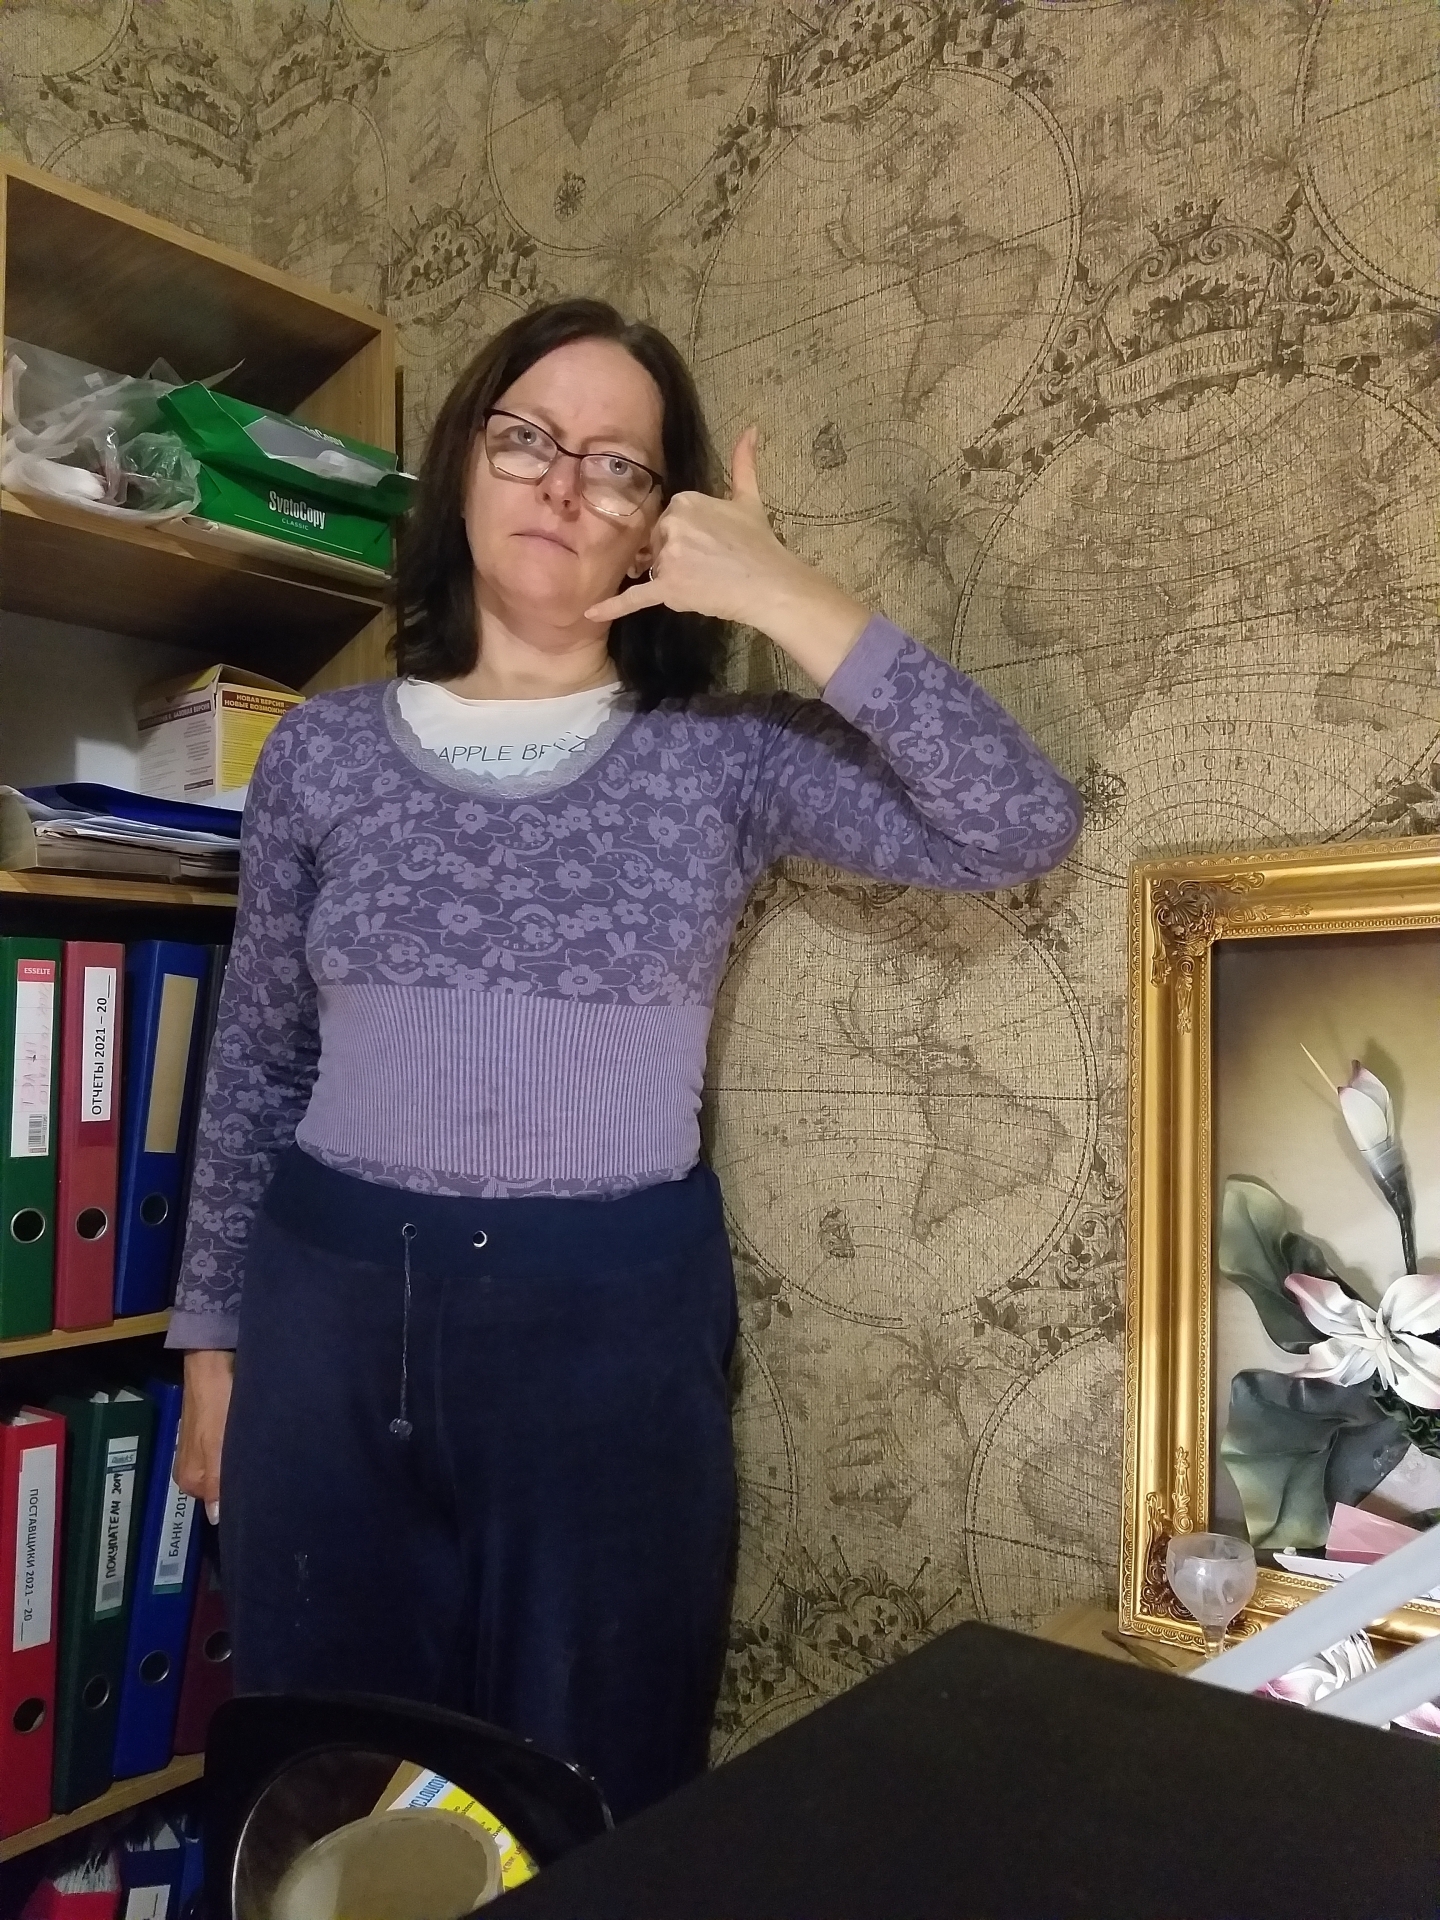
Label: clear